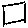
Label: square